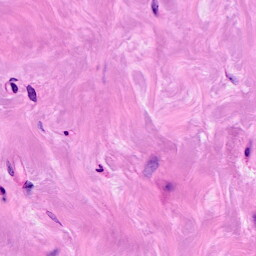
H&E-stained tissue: Breast